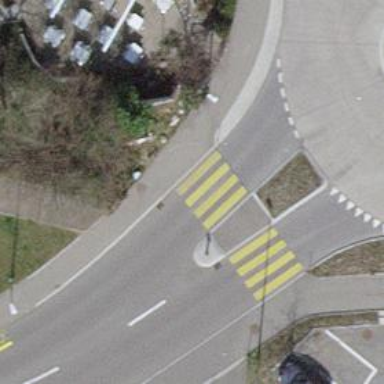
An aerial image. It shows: Marked pedestrian crossing with zebra designation and central island.